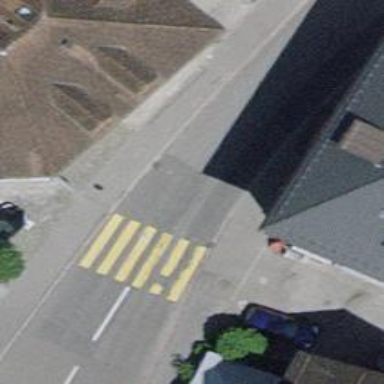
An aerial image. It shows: Uncontrolled zebra crossing on the road.